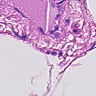
Metastatic tissue present: no